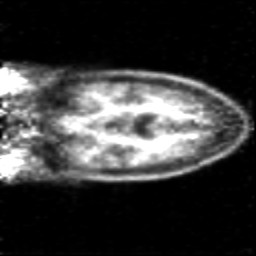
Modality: PET
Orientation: coronal
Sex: male
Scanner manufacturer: siemens